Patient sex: M
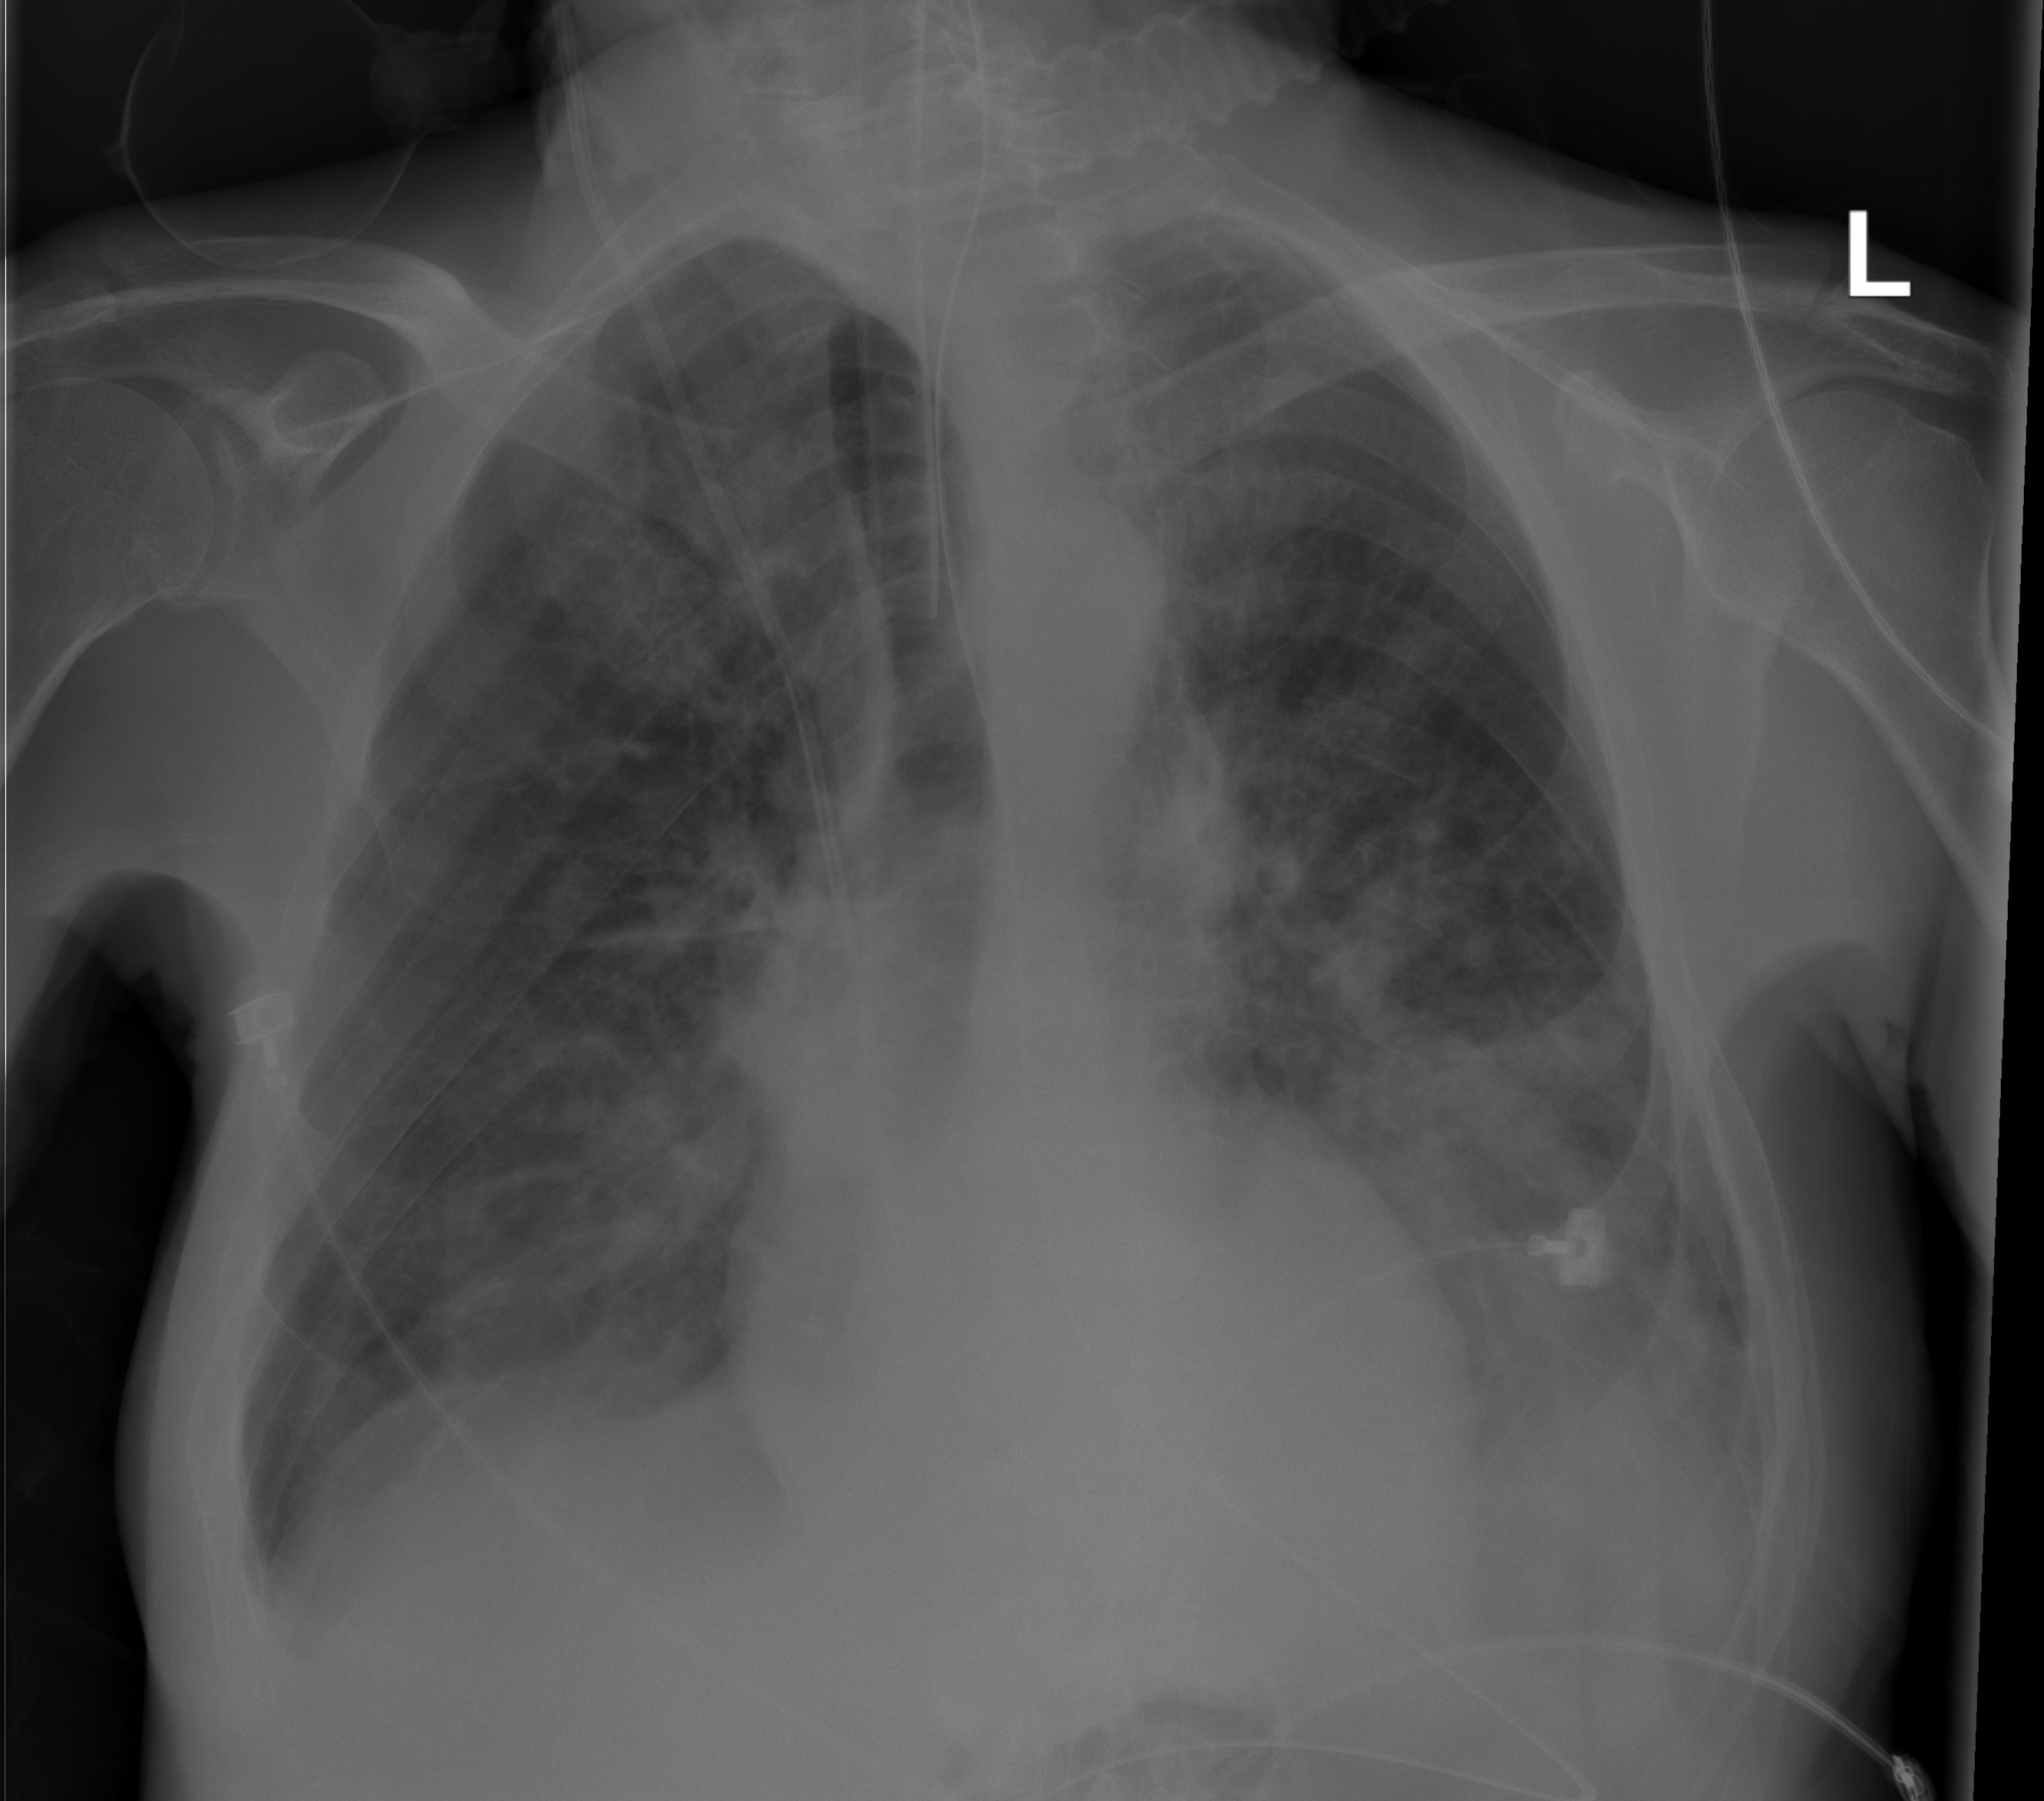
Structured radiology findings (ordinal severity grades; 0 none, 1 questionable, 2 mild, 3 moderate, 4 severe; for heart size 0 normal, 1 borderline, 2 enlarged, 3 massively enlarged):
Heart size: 0
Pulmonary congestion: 0
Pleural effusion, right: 2
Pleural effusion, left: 2
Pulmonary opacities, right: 2
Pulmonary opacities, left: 2
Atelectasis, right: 0
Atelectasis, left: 2